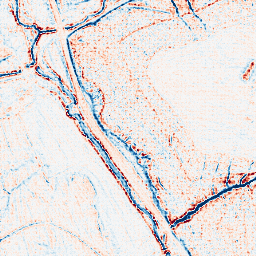
Category: edge_preserving
Decomposition family: anisotropic_diffusion
Decomposition parameters: iterations: 5
kappa: 10
gamma: 0.2
Upsampling method: sinc_hamming
Upsampling parameters: scale: 4
kernel_size: 4
Upsampling scale: 4